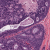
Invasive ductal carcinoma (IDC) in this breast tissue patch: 0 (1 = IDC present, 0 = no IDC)